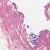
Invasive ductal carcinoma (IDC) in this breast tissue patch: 0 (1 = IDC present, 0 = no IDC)